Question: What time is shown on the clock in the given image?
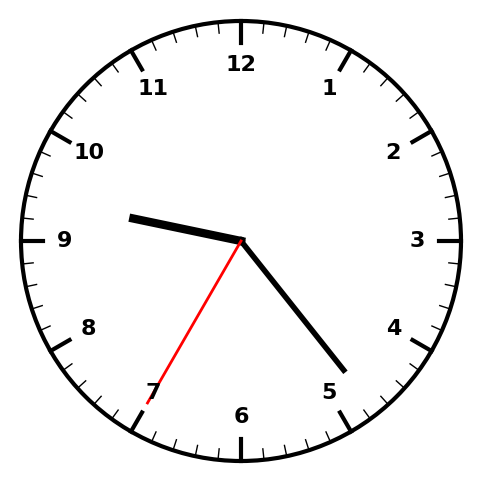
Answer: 09:23:35